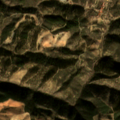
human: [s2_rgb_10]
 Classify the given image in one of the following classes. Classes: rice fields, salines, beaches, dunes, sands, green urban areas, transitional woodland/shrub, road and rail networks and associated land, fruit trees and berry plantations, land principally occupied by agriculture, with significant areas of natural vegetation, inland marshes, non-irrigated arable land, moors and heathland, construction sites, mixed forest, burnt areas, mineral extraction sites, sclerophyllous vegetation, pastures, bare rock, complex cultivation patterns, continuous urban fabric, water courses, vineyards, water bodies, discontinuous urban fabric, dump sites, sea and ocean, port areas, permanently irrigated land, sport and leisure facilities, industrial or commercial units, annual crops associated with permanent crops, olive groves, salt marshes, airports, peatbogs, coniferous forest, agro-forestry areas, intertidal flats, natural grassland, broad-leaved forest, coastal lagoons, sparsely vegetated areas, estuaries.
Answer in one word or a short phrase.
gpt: olive groves, land principally occupied by agriculture, with significant areas of natural vegetation, broad-leaved forest, moors and heathland, transitional woodland/shrub